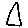
Label: triangle